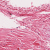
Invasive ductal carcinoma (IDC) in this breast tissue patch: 0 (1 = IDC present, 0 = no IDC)